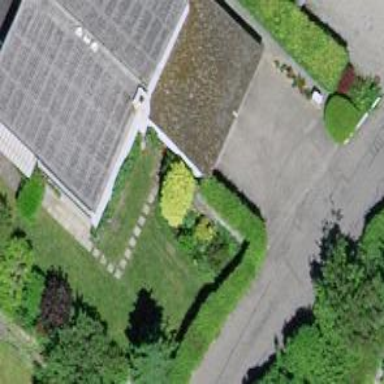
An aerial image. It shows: Garage.